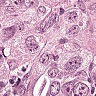
Metastatic tissue present: yes